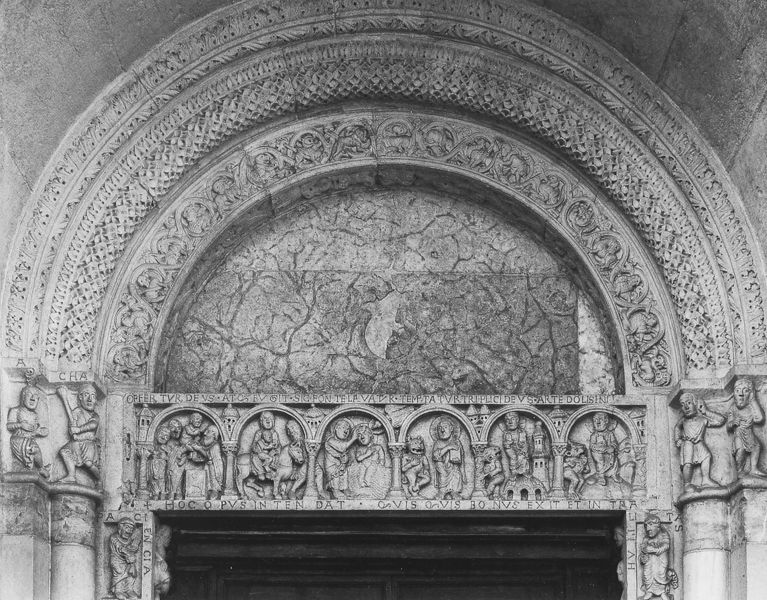
Titel: S. Maria Assunta in Piacenza
Standort: Piacenza, Dom S. Maria Assunta (EU - I - Lombardei)
Schlagwörter: dunkel, menschen, stadt, grau, schwarz, säule, säulen, tür, weiss, gebäude, leute, ornament, architektur, bibel, geschichte, rahmen, stein, taube, kirche, personen, gotik, esel, pferd, turm, relief, schrift, bogen, figuren, rundbogen, detail, inschrift, datum, foto, eingang, kloster, torbogen, dom, schwarzweiss, dämon, arkaden, kathedrale, fries, portal, skulpturen, archivolten, christus, jesus, teufel, mittelalter, rundbögen, tempel, heilige, keule, mittelalterlich, gebälk, bauwerk, tympanon, typanon, romanisch, latein, wörter, bildfolge, schattten, gemeisselt, gewchichte